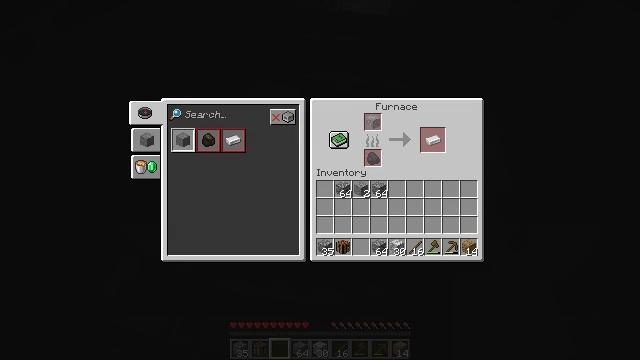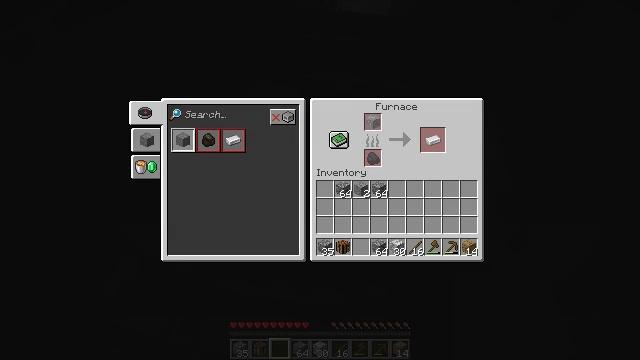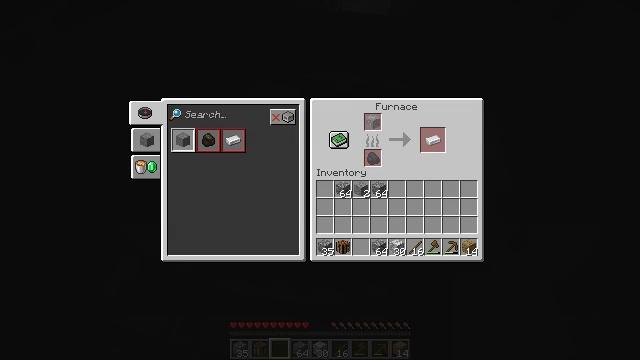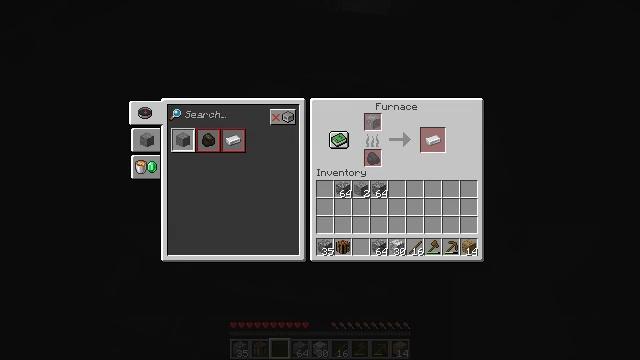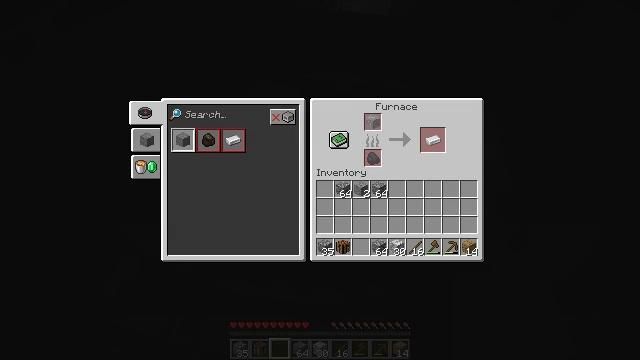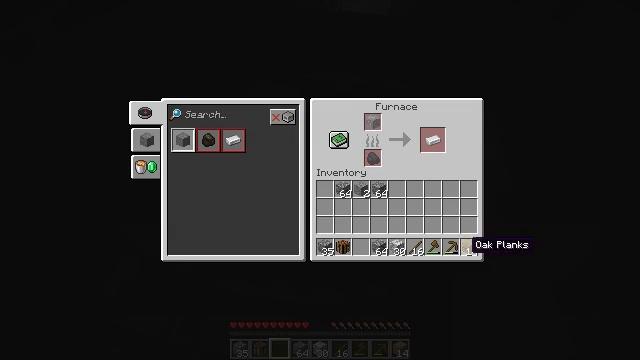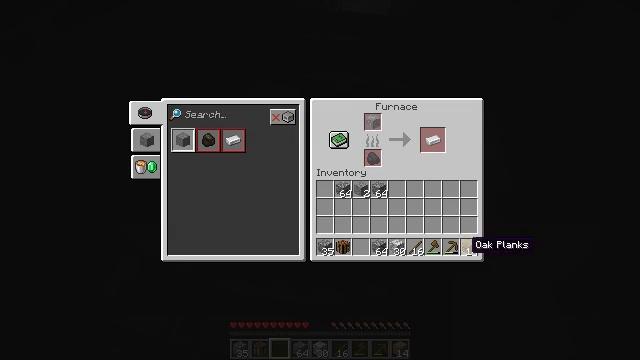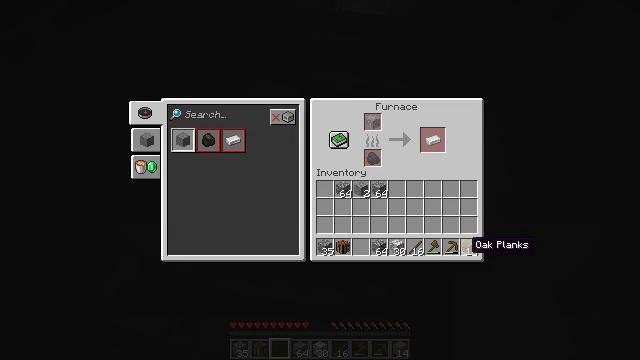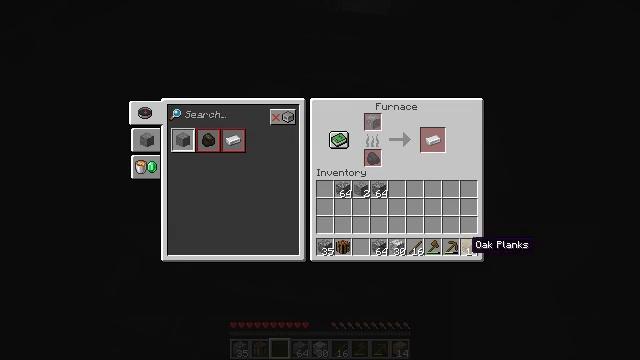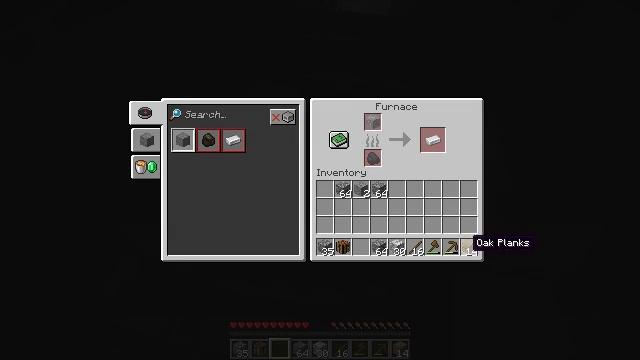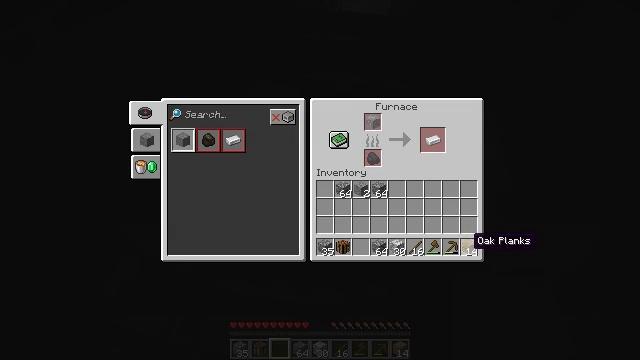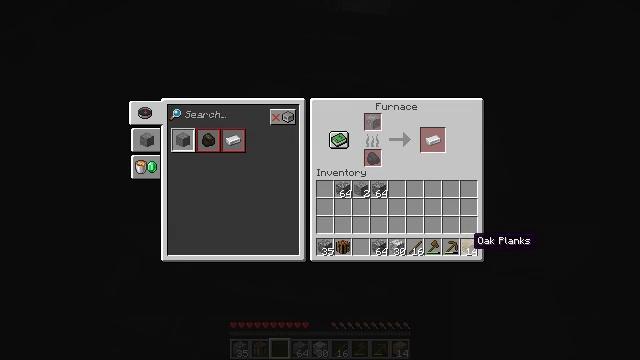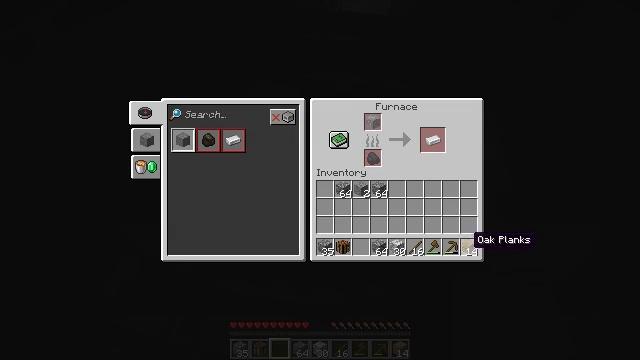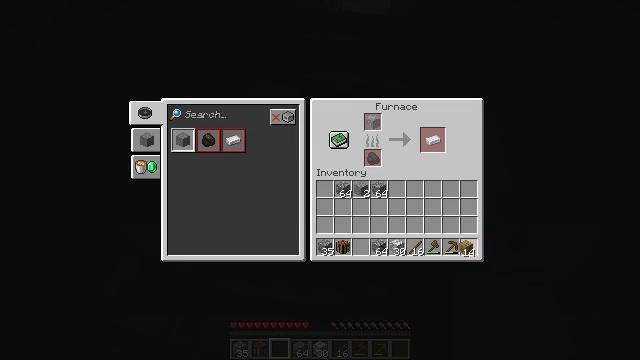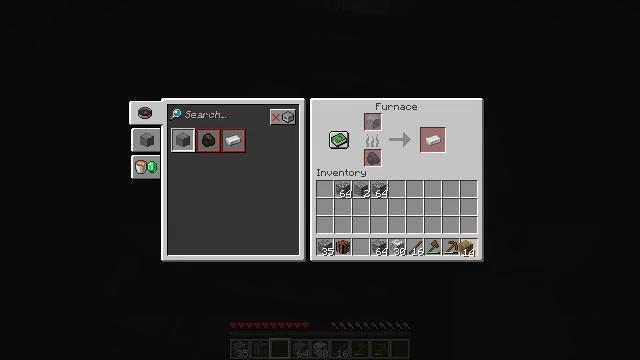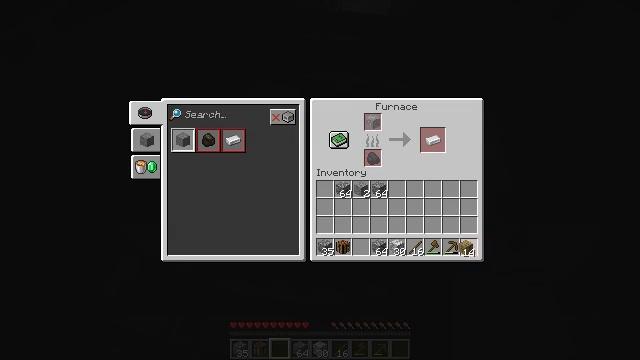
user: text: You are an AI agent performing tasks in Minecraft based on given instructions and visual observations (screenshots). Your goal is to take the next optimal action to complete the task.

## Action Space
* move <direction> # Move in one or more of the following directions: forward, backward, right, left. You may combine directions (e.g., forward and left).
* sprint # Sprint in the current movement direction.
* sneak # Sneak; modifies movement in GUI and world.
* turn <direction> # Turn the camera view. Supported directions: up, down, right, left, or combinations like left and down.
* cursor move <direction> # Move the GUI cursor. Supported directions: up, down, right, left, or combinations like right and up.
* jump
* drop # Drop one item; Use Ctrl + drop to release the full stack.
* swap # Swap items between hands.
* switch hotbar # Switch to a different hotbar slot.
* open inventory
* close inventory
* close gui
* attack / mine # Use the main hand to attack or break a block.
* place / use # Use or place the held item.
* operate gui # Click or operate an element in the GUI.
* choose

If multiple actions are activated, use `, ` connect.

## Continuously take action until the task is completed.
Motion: motion action
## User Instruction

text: Smash the furnace to retrieve it.
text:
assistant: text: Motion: no_op
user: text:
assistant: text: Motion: no_op
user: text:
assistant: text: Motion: no_op
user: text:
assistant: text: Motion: no_op
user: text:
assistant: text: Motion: no_op
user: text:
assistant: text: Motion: no_op
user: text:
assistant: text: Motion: no_op
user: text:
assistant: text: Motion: no_op
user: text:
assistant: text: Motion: no_op
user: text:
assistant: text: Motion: no_op
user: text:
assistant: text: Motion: no_op
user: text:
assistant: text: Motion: no_op
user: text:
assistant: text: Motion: operate gui
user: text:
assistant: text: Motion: operate gui
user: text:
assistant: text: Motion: operate gui
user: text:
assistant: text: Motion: no_op
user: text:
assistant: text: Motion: no_op
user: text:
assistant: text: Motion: cursor move left and up
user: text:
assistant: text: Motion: cursor move left and up
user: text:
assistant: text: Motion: cursor move left and up
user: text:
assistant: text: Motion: no_op
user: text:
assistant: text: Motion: no_op
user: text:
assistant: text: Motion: no_op
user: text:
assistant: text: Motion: no_op
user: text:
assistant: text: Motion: no_op
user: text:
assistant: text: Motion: no_op
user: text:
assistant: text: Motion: no_op
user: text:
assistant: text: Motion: no_op
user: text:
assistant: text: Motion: no_op
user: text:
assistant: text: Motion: no_op